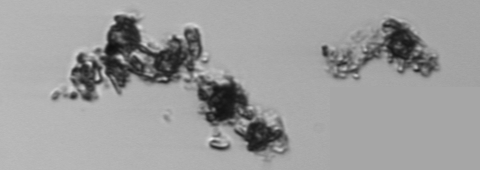
Label: Thalassiosira_TAG_external_detritus